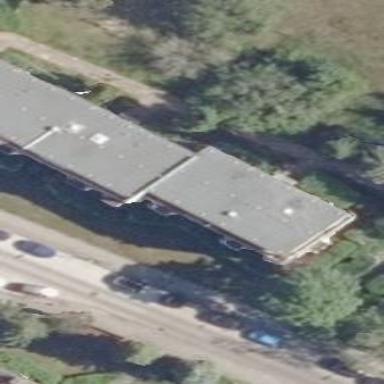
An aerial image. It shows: Apartment building with flat roof.